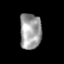
Tissue: skin
Cell type: Epithelial cells
Senescence score: 0.2335
Nuclear area (px): 759
Mean DAPI intensity: 158.157